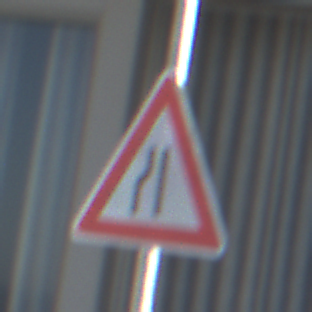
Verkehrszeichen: EinseitigVerengteFahrbahnLinks
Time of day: MorningAfternoon
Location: Outdoor (Urban)
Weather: Clear
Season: NotSpecified
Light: Natural